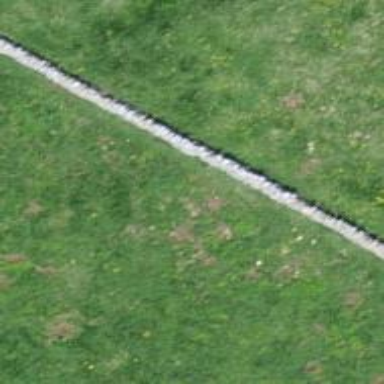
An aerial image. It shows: Wall barrier.